Interaction volume radius: 10 \u00c5
Interaction volume height: 20 \u00c5
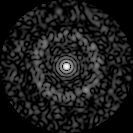
Disorder parameter: 0.8315